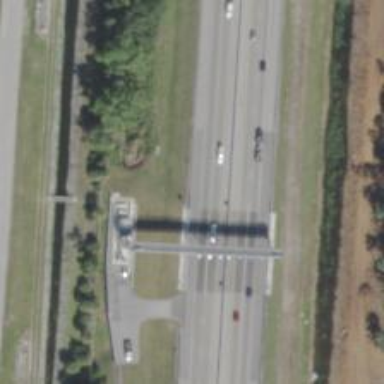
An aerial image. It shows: Toll gantry on the road.